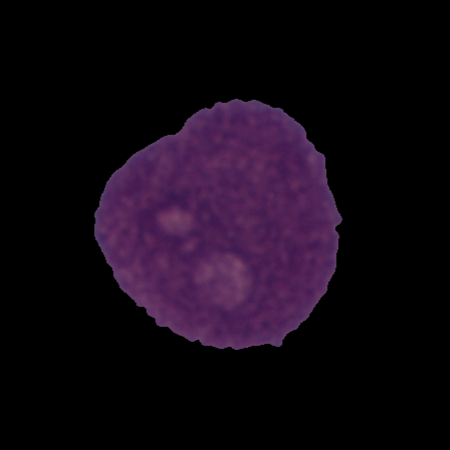
Label: cancer